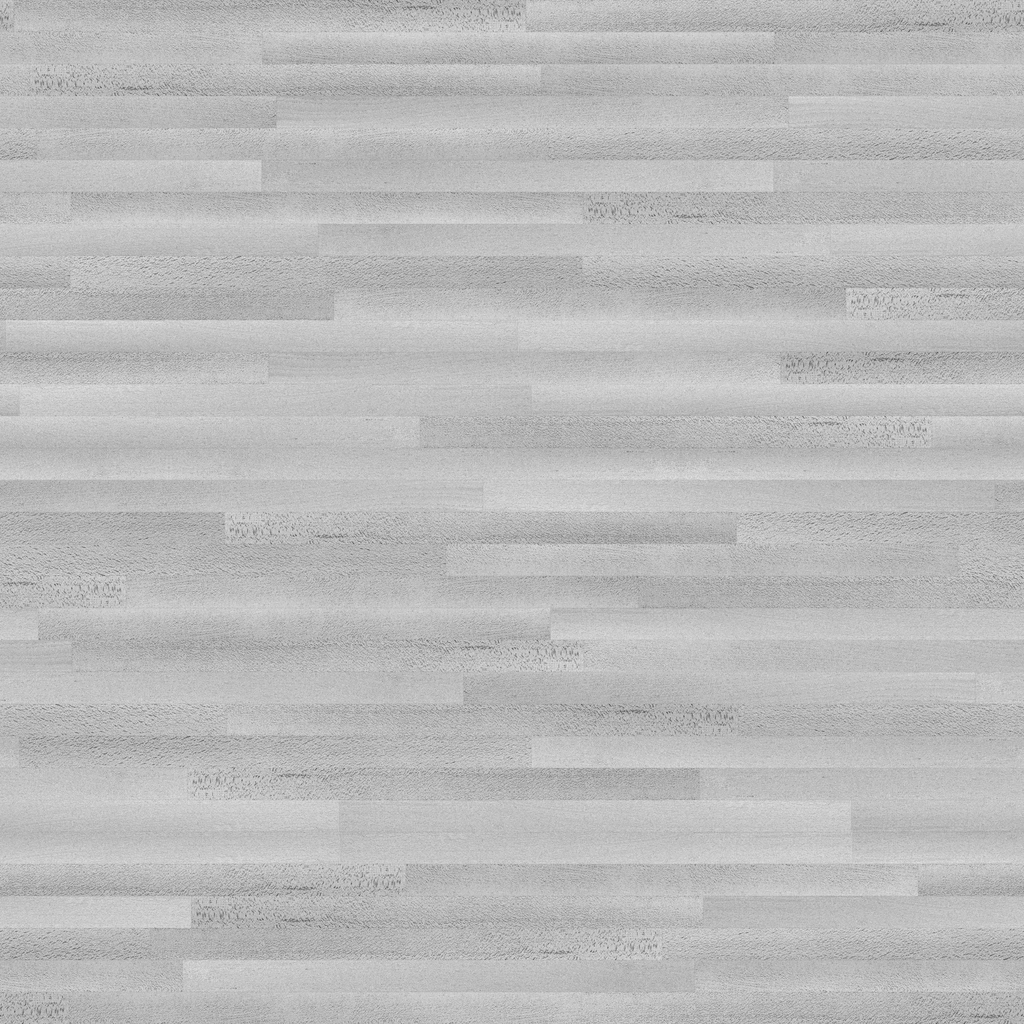
Texture map type: Displacement